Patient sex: M
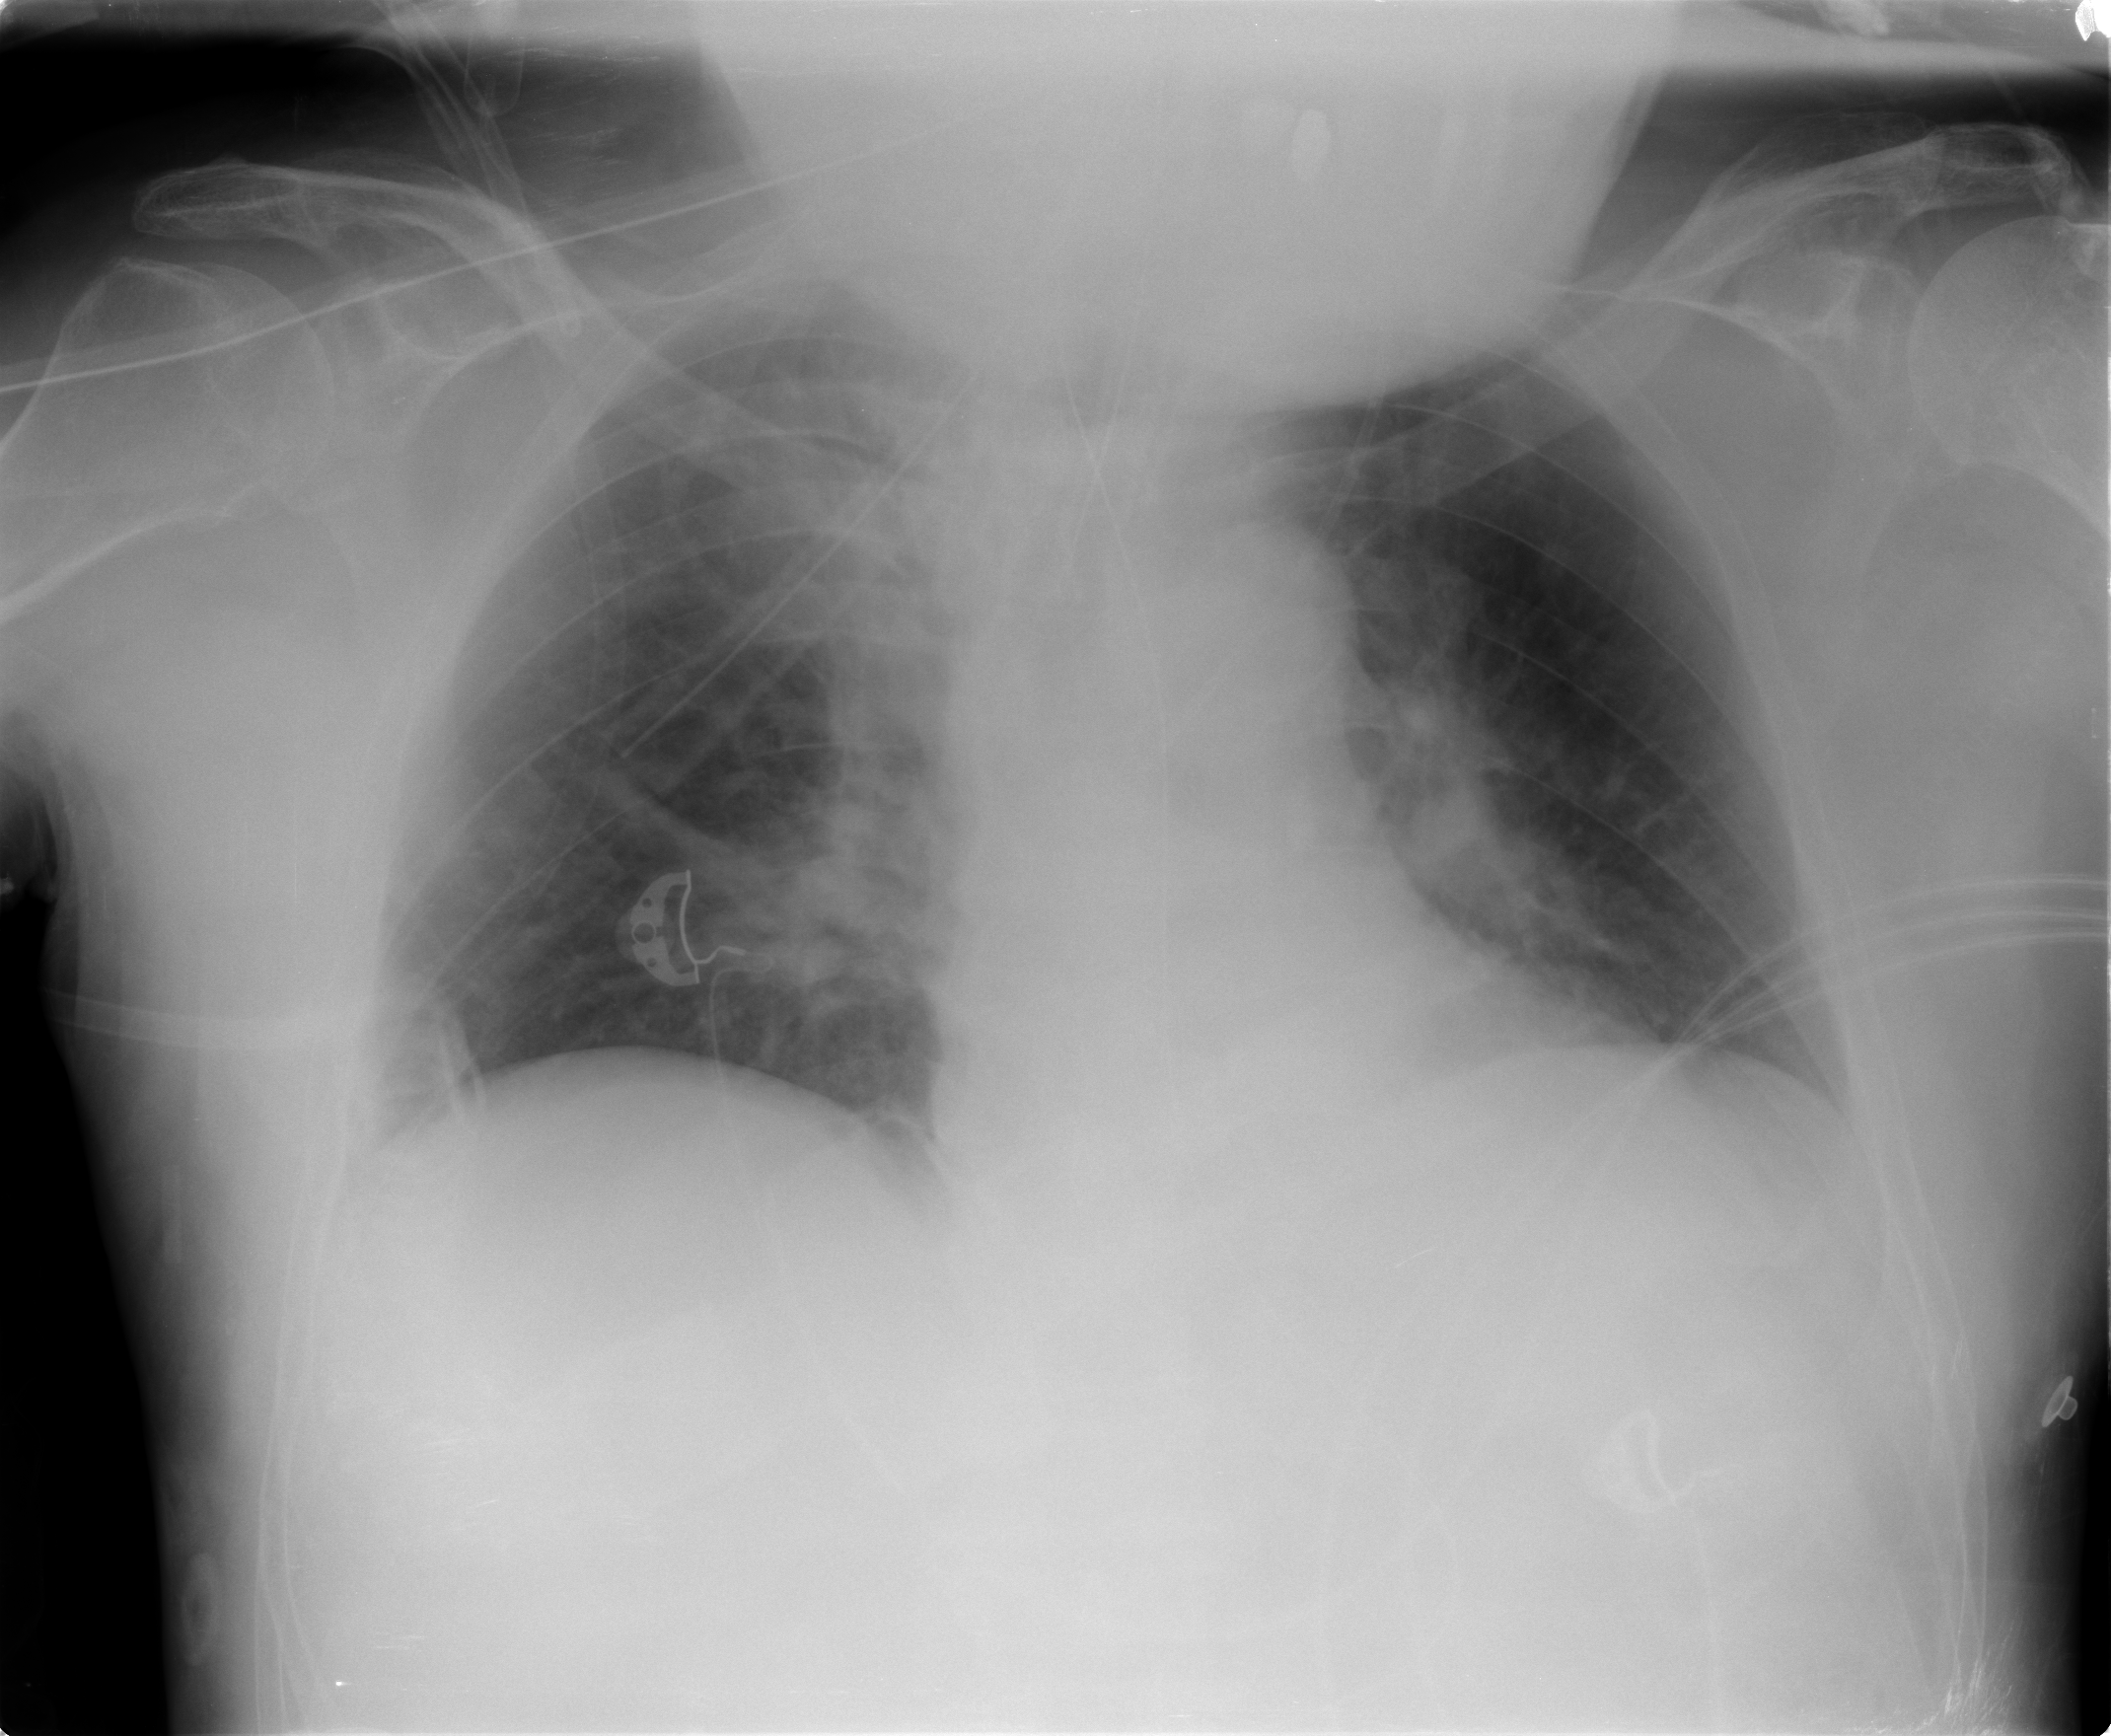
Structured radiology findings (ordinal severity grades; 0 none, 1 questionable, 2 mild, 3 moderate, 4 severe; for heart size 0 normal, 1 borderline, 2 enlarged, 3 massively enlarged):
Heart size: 0
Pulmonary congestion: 0
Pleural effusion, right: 0
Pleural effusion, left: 0
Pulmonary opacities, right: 2
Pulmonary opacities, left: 0
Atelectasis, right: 0
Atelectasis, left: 0